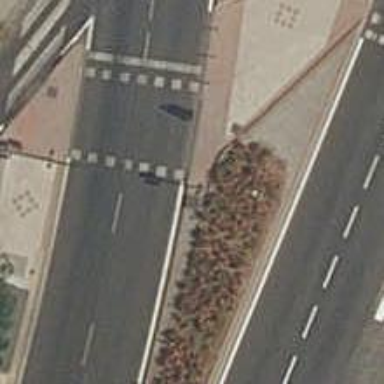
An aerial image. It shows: Road crossing with traffic signals.